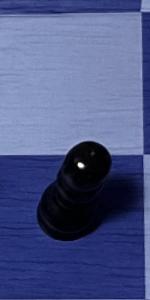
Label: Pawn_Black